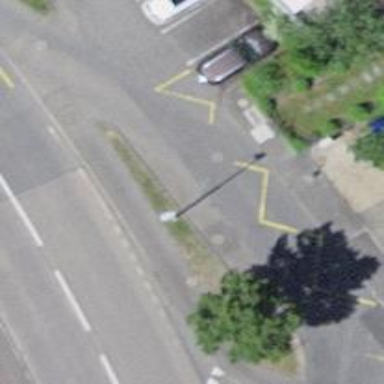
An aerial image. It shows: Bus stop with designated public transport stop position.